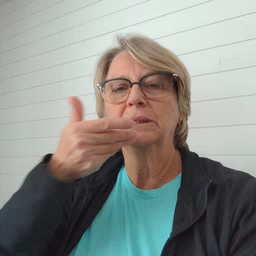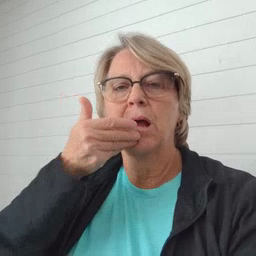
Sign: pizza